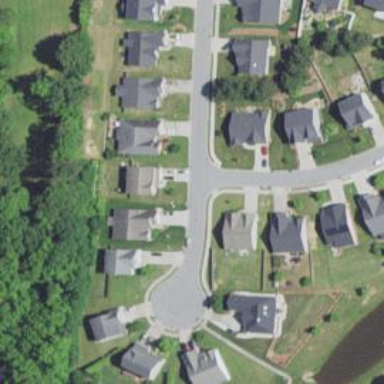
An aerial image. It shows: Residential road with sidewalk on the left side.